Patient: sex M, age 47
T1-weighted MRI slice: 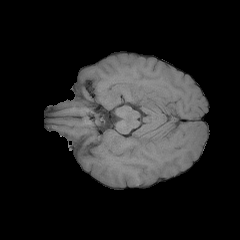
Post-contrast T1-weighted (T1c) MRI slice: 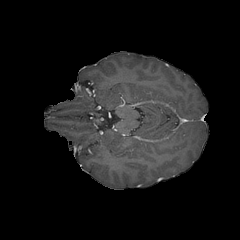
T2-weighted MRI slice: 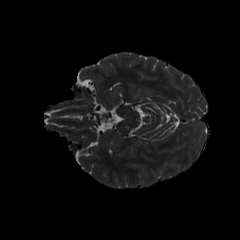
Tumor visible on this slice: no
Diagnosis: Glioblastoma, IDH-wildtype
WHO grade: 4